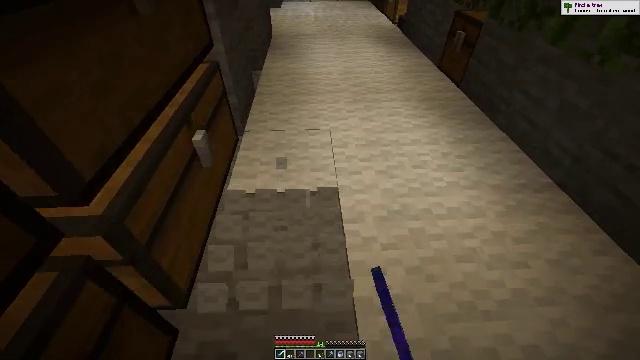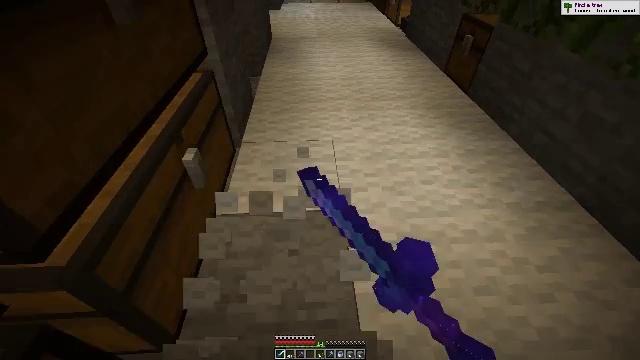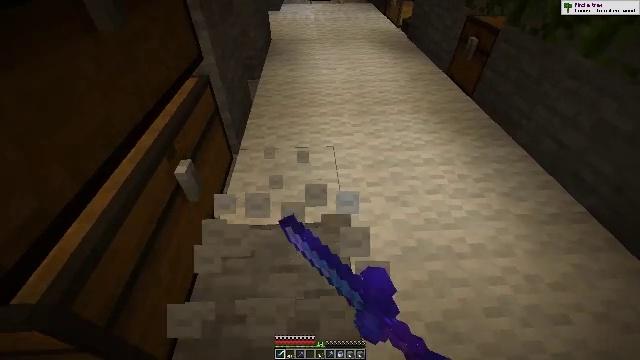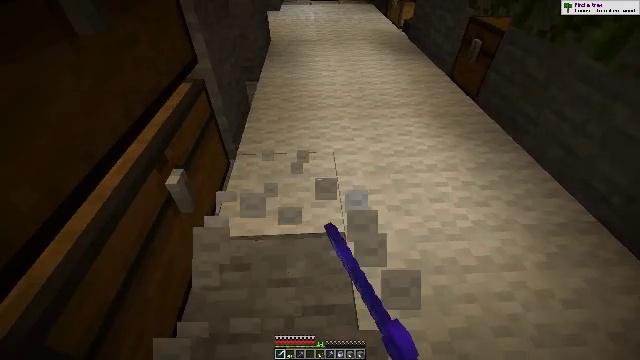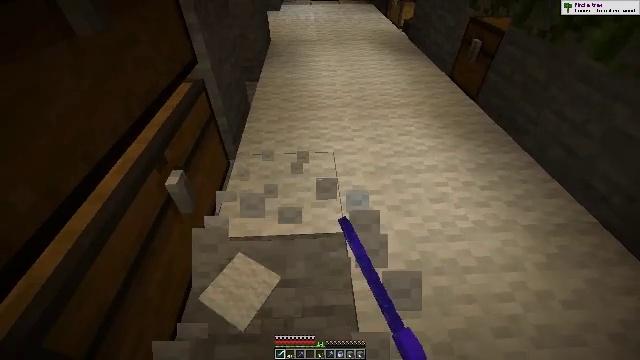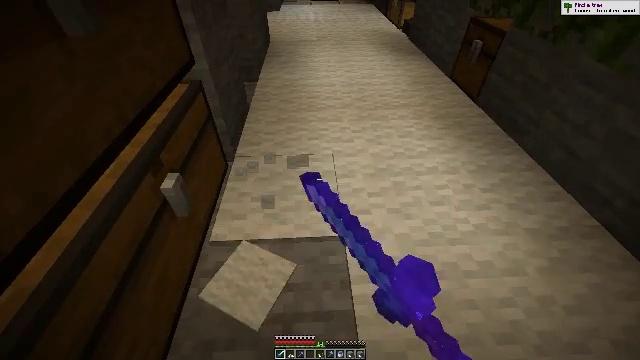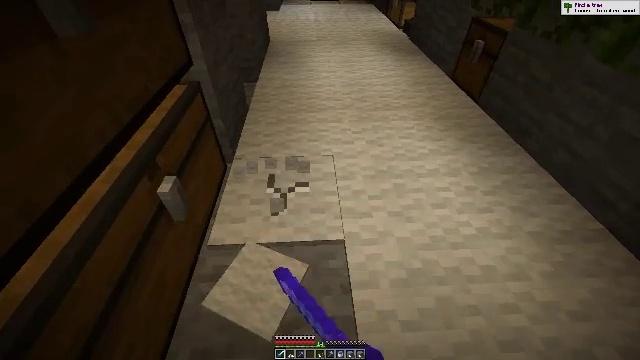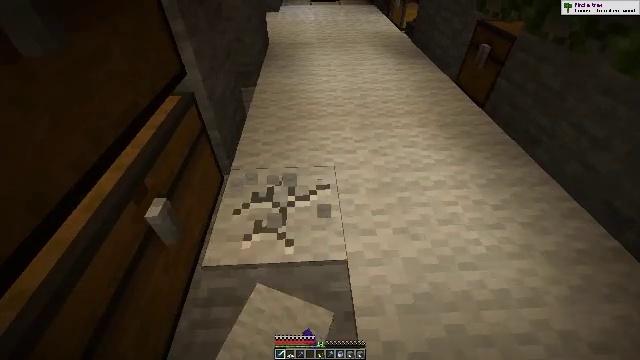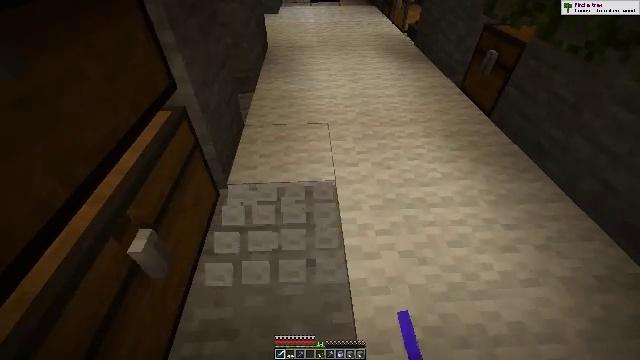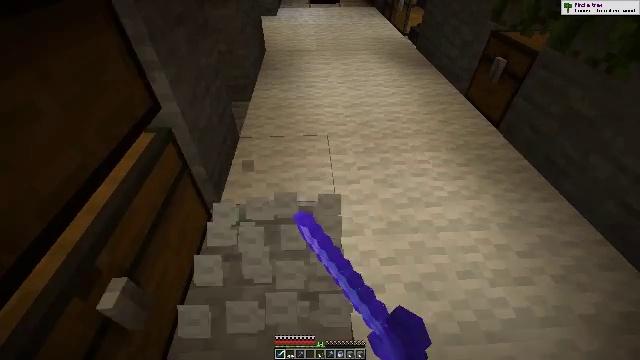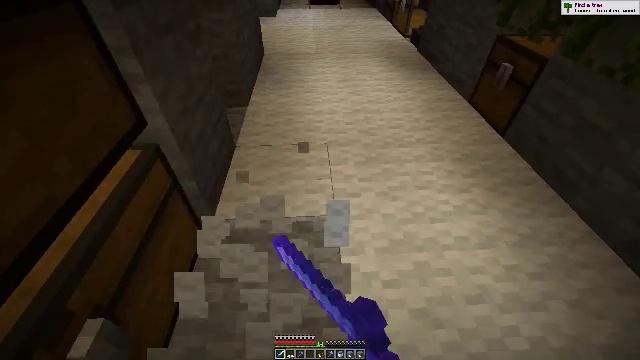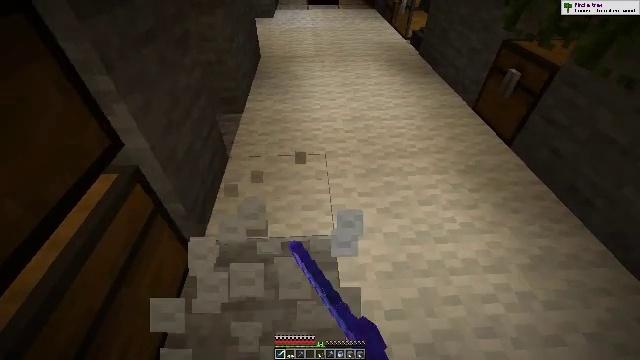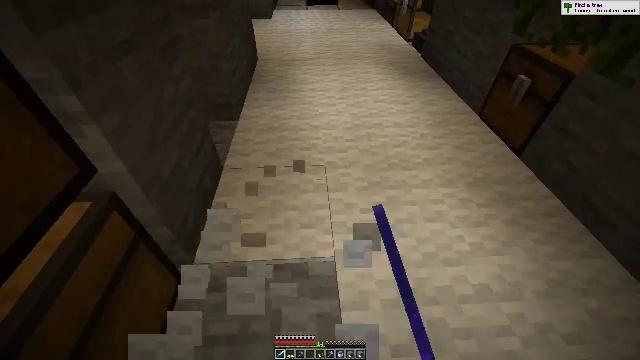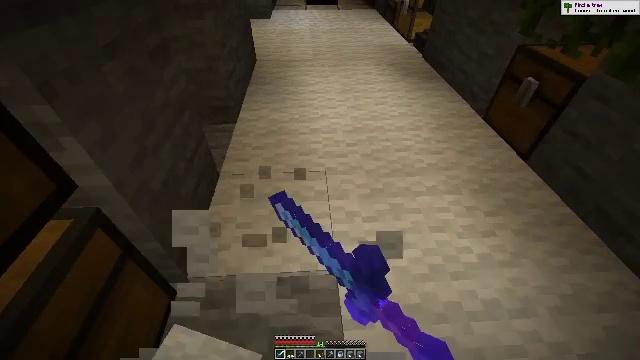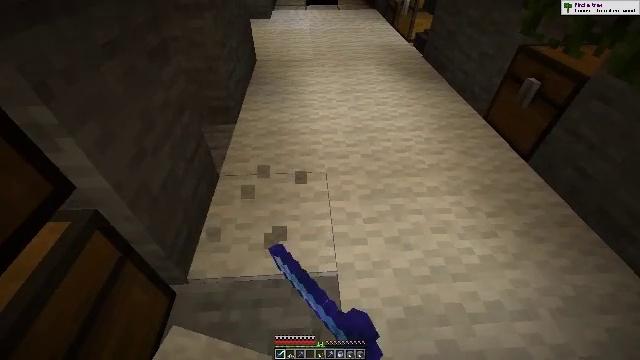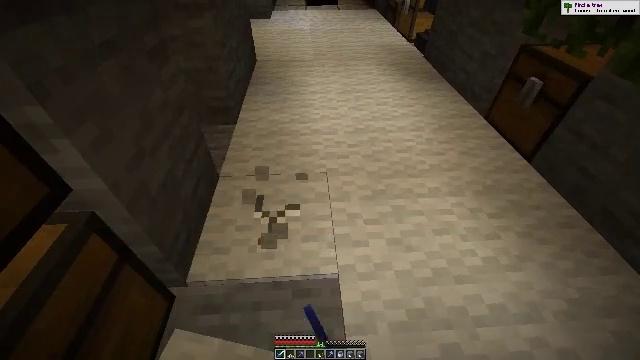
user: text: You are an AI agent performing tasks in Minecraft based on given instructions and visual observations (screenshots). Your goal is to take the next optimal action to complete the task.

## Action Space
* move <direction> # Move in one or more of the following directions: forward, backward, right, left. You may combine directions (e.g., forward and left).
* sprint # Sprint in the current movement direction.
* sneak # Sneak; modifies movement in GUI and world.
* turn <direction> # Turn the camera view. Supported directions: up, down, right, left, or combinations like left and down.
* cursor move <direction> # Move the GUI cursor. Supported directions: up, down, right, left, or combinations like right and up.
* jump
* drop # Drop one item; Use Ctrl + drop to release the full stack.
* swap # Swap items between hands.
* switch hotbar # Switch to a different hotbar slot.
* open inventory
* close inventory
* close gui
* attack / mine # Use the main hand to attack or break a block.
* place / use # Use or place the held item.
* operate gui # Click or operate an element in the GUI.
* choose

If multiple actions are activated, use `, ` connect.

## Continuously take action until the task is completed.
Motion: motion action
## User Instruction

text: Gather the white carpet for inventory.
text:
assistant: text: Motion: move forward, attack / mine
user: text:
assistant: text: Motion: attack / mine
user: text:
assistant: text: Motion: attack / mine
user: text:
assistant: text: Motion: attack / mine
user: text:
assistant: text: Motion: attack / mine
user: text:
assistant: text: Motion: move forward, attack / mine
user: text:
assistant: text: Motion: move forward, attack / mine
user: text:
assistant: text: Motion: move forward, attack / mine
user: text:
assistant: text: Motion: move forward, attack / mine
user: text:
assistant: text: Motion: move forward, attack / mine
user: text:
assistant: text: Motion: move forward, attack / mine
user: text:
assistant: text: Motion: attack / mine
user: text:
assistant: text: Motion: attack / mine
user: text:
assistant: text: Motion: attack / mine
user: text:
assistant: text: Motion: attack / mine
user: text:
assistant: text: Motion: move forward, attack / mine
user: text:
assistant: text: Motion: move forward, attack / mine
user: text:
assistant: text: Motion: move forward, attack / mine
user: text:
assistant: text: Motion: move forward, attack / mine
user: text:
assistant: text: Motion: attack / mine
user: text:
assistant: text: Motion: attack / mine
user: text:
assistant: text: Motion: attack / mine
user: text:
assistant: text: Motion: attack / mine
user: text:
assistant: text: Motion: move forward, attack / mine
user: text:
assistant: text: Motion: move forward, attack / mine
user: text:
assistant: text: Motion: move forward, attack / mine
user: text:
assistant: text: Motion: attack / mine
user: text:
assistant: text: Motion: attack / mine
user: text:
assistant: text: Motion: attack / mine
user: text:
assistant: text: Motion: attack / mine